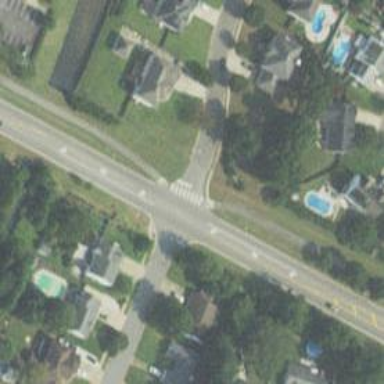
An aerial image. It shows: Uncontrolled crossing along footway.